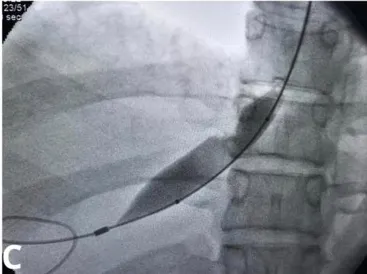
Intraoperative phlebography images of the suprahepatic vein followed by balloon angioplasty in the second intervention. In (C), dilation with a 14mm balloon.
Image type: radiology (x_ray)